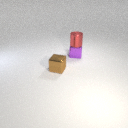
small purple metal cube below small red metal cylinder